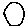
Label: circle